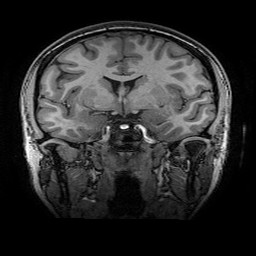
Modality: T1w
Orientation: sagittal
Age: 21
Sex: female
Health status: healthy